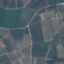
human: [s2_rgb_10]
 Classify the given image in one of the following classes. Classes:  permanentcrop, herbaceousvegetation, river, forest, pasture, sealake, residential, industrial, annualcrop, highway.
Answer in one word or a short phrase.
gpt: PermanentCrop